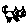
Label: cat